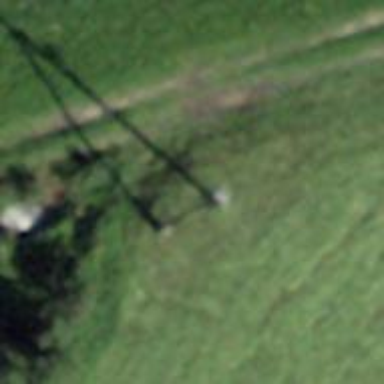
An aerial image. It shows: Power pole.